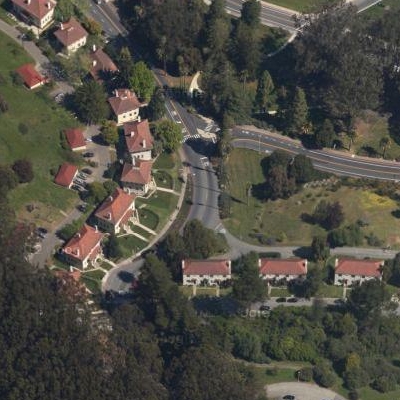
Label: fResident